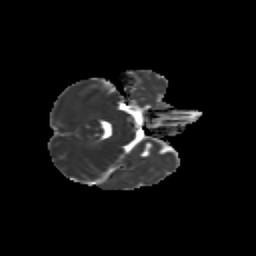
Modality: MD
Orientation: axial
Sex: male
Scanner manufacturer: siemens
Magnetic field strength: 3 T
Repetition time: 5 s
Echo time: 0.071 s